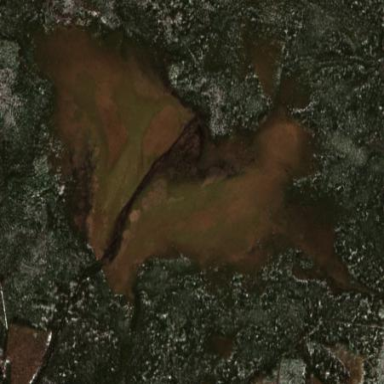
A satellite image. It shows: Marshy wetland area.